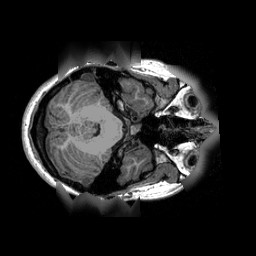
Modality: T1w
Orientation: coronal